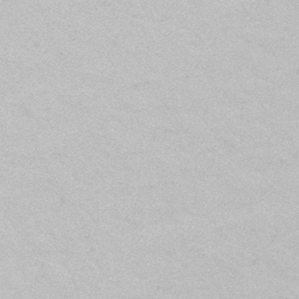
Label: frost